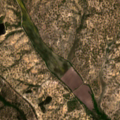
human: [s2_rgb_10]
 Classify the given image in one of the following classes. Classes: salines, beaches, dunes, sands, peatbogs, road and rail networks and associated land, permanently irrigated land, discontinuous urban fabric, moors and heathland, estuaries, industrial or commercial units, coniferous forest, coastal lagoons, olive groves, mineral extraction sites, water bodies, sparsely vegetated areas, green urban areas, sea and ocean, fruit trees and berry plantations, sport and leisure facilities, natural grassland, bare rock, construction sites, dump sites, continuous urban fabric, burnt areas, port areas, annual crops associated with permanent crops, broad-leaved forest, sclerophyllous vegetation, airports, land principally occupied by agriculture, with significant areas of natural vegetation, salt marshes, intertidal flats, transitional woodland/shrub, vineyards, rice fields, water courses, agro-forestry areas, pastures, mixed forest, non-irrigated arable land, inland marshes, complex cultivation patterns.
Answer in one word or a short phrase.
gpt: non-irrigated arable land, agro-forestry areas, broad-leaved forest